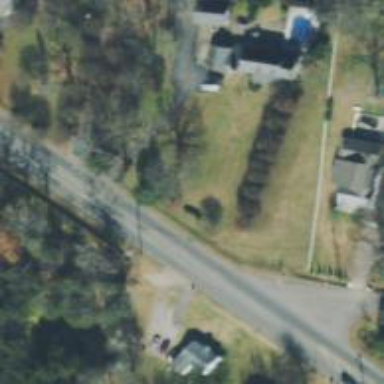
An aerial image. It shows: Driveway leading to service road.